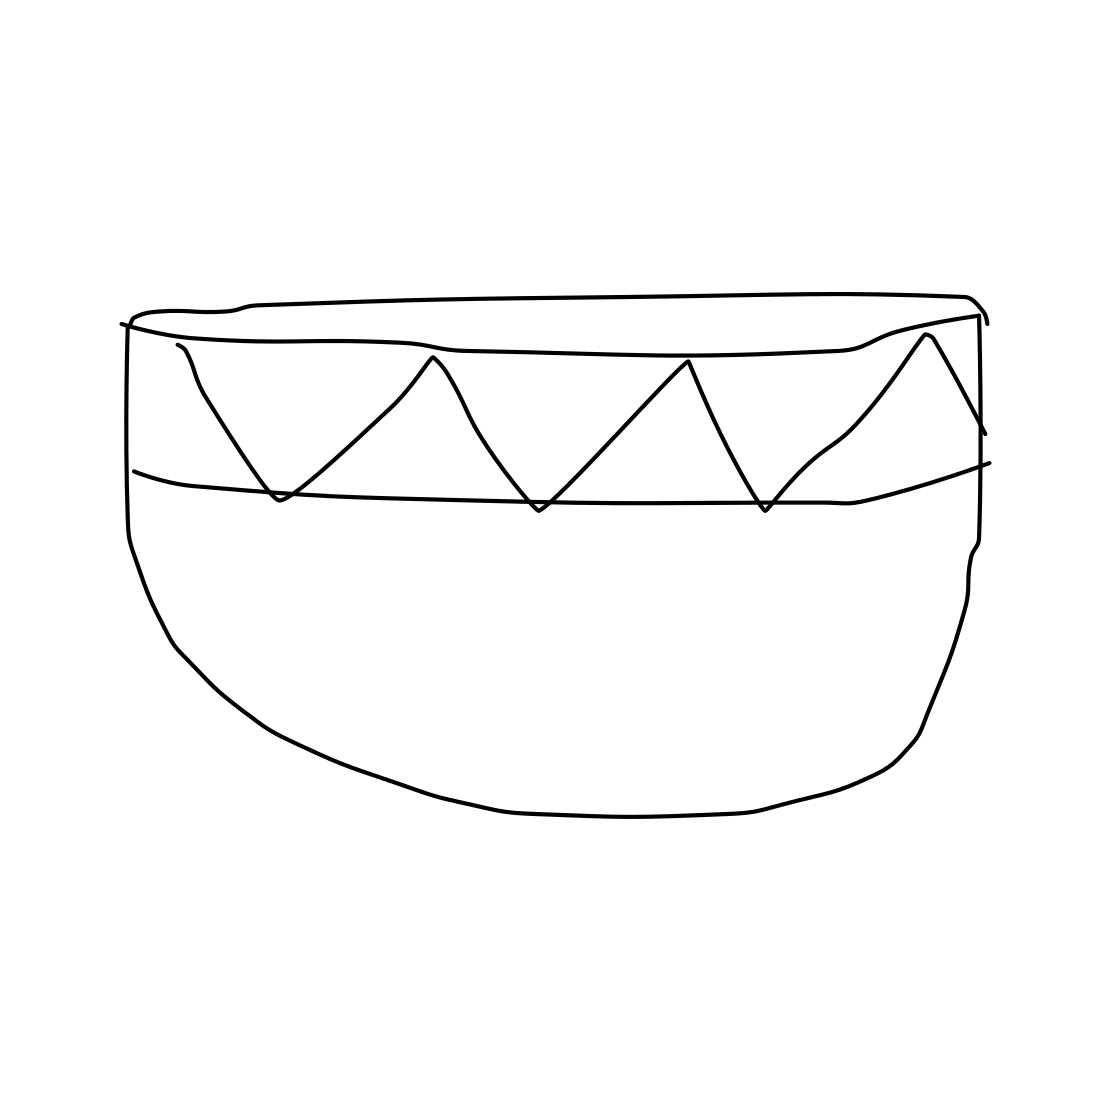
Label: bowl